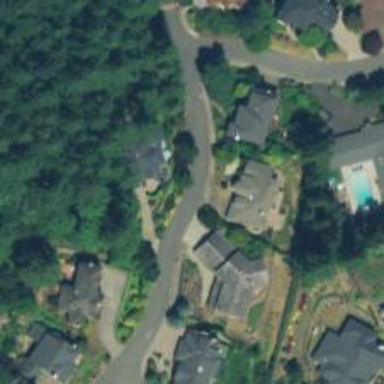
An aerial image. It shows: Residential road with sidewalk on the left.